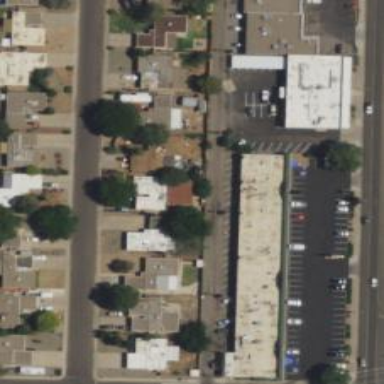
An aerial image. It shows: Alley classified as service road.